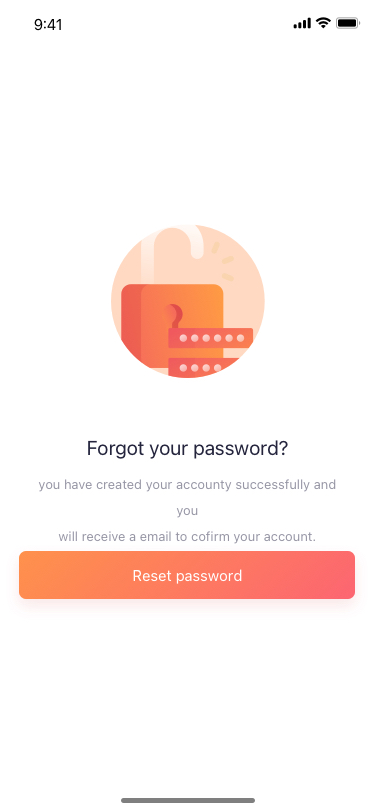
Text in this UI design:
Forgot your password?
you have created your accounty successfully and you
will receive a email to cofirm your account.